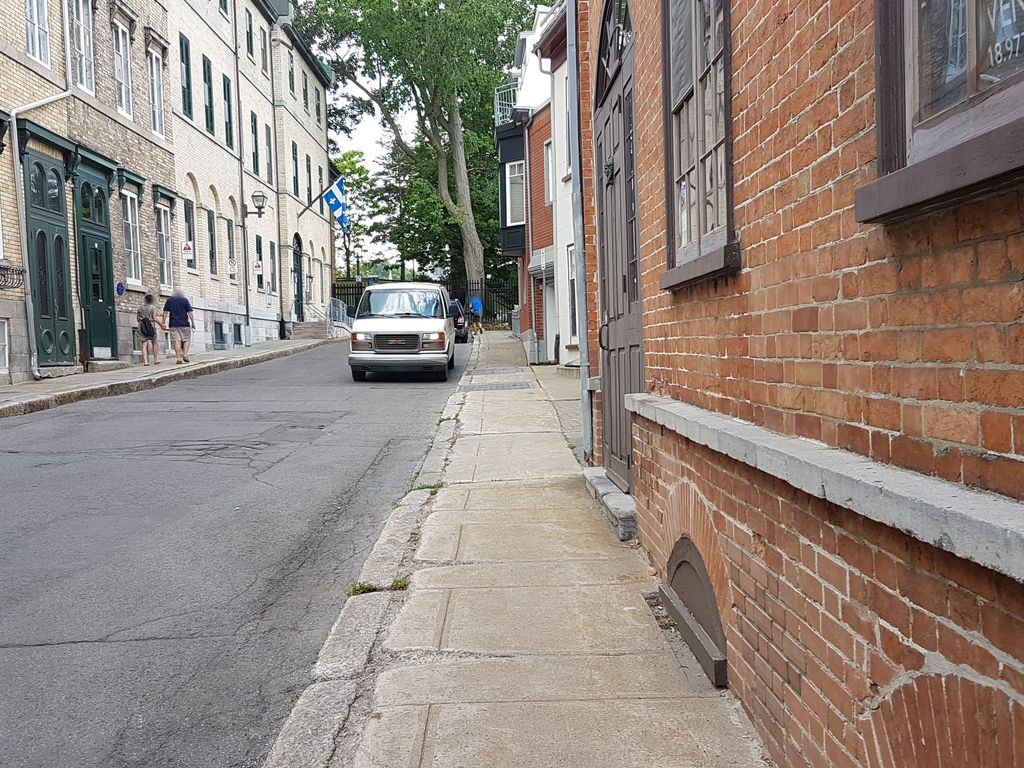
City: quebec_city